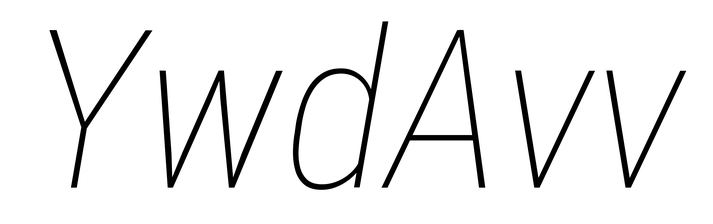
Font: Roboto-Italic_Condensed_Thin_Italic